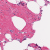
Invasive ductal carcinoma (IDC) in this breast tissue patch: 0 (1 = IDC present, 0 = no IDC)